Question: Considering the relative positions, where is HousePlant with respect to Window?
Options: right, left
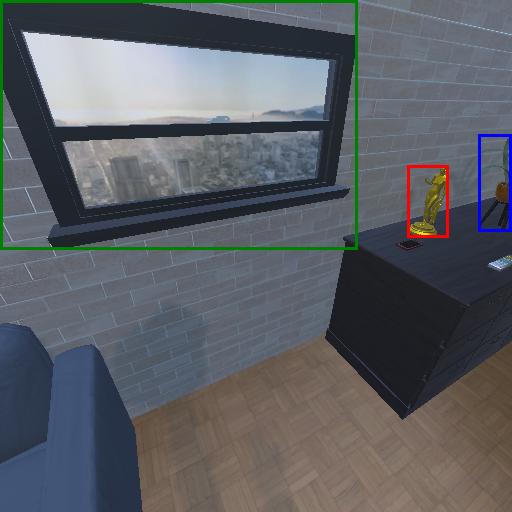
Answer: right